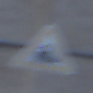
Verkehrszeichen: Bahnuebergang
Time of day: SunriseSunset
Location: Outdoor (Urban)
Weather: Clear
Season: NotSpecified
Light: Natural